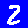
Digit: 2